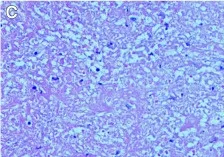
Intraoperative images and histopathology. (C): Chronic suppurative splenic inflammation with focal necrosis, abscess formation, local histiocytic hyperplasia, blood sinus dilatation and hemorrhage, and interstitial fibrous tissue hyperplasia.
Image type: pathology (h&e)